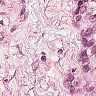
Metastatic tissue present: yes